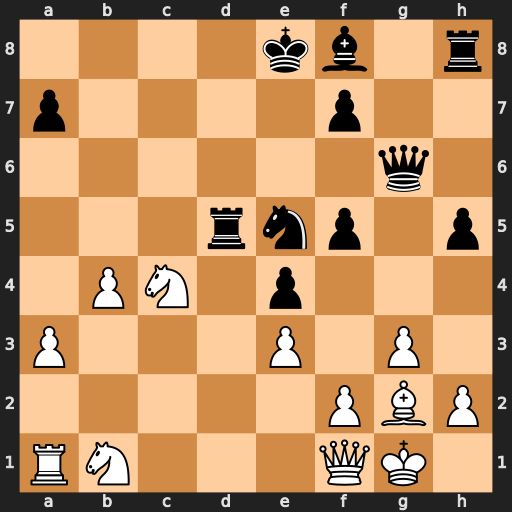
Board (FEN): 4kb1r/p4p2/6q1/3rnp1p/1PN1p3/P3P1P1/5PBP/RN3QK1
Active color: w
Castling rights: k
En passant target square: -
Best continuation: Nc3